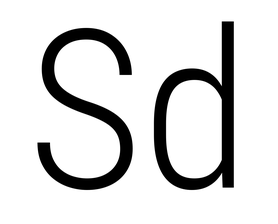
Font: Roboto_Condensed_Light